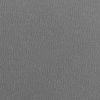
Atmospheric dust classification: dusty